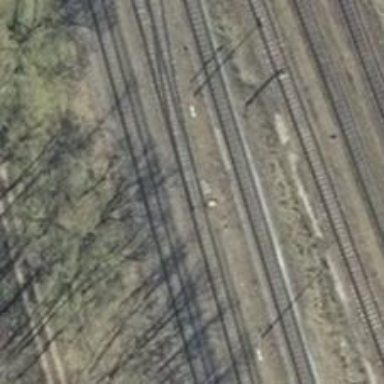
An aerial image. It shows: Railway switch.